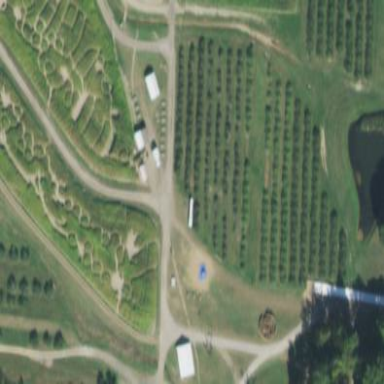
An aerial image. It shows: Maze attraction.